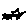
Label: star